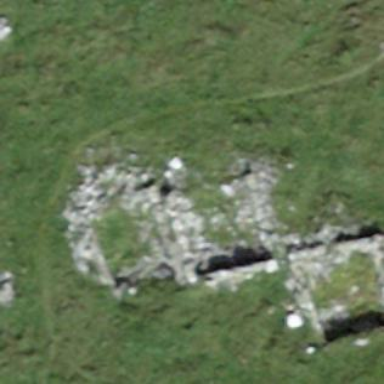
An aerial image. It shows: Ruins of building.